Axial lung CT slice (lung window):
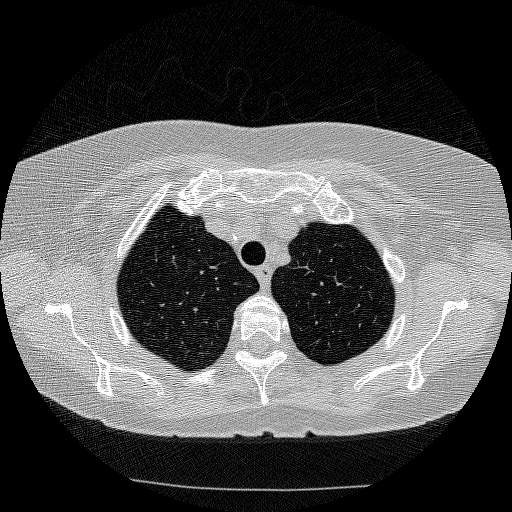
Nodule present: no